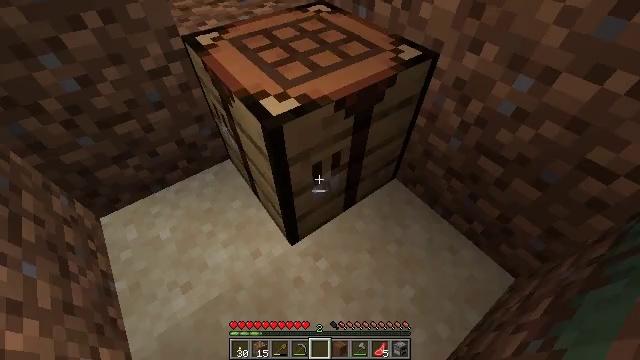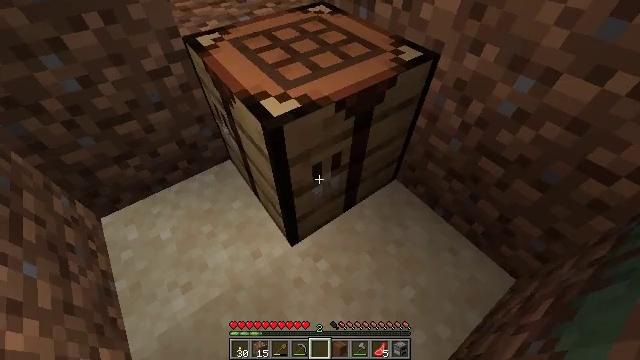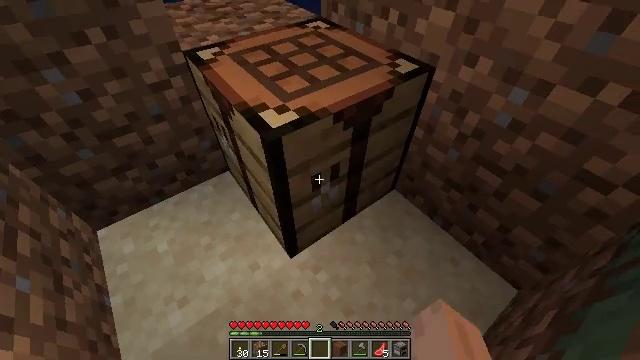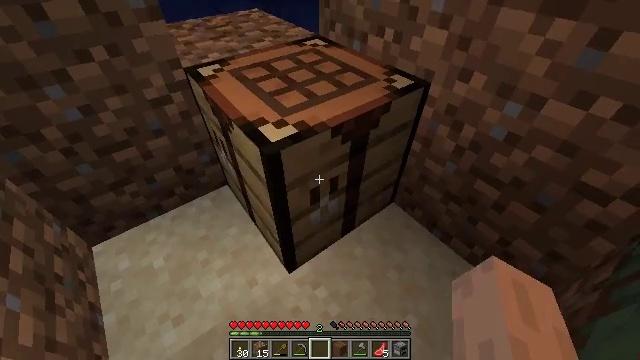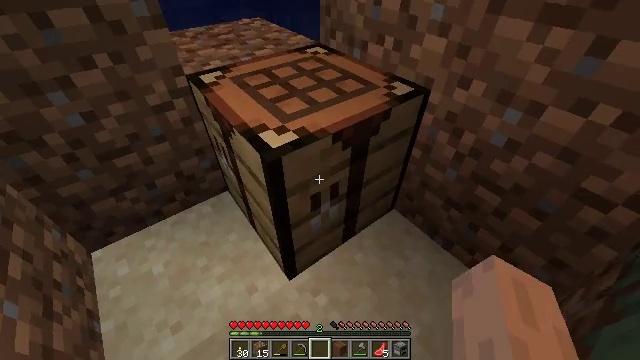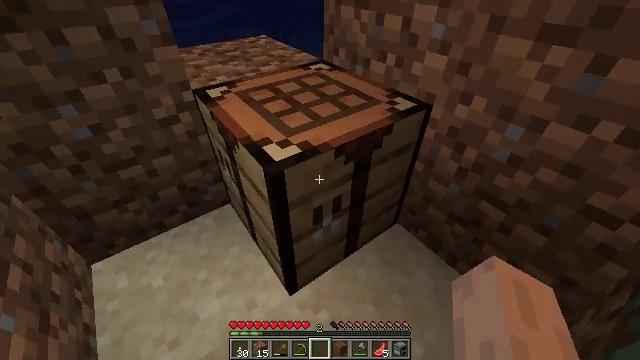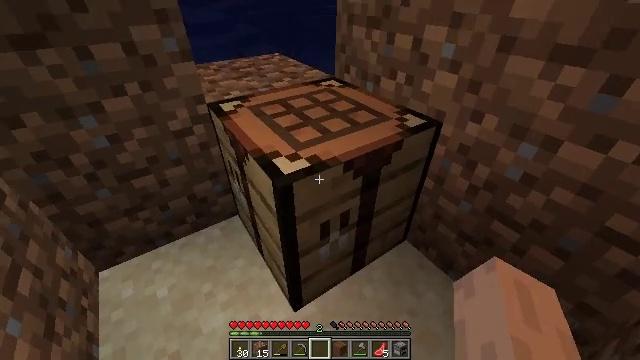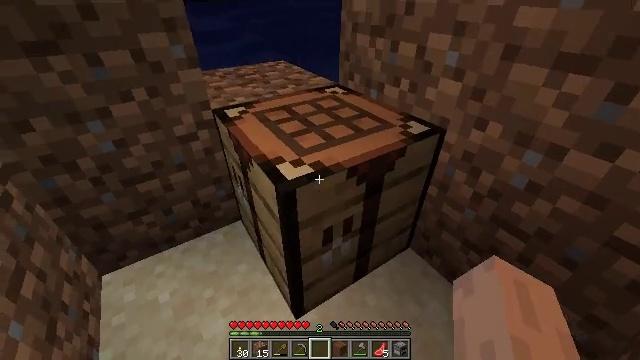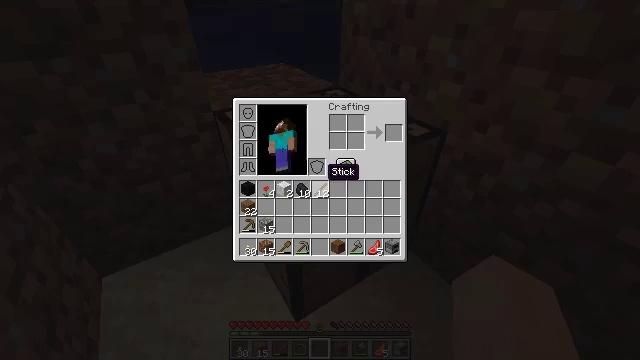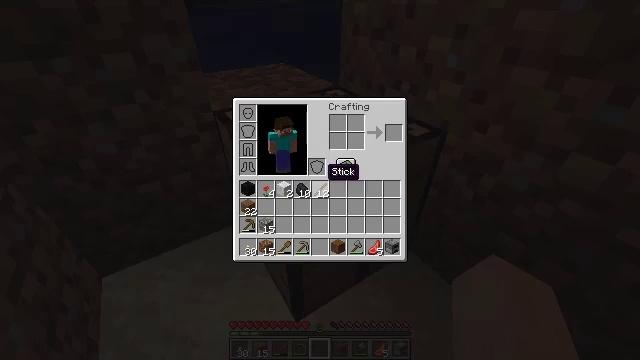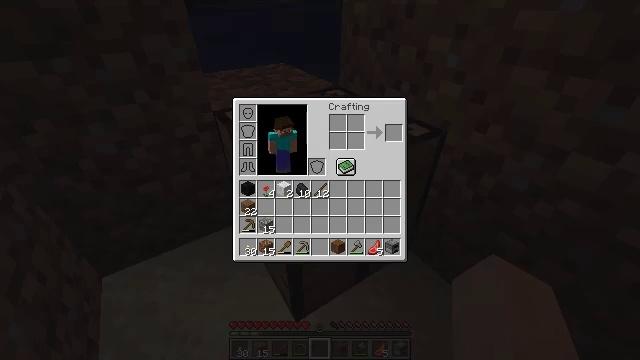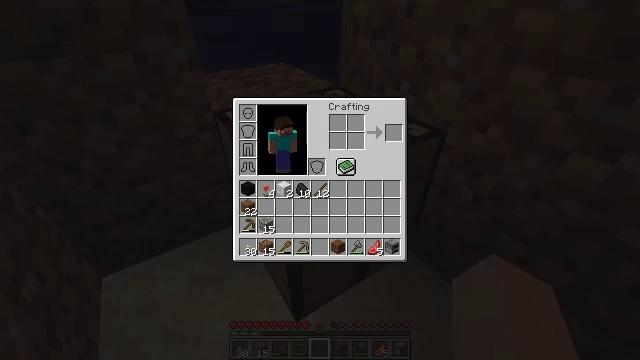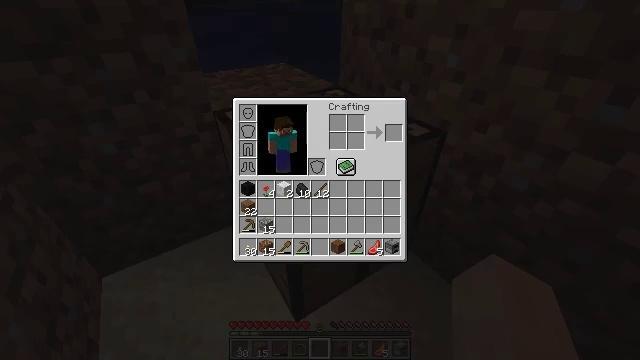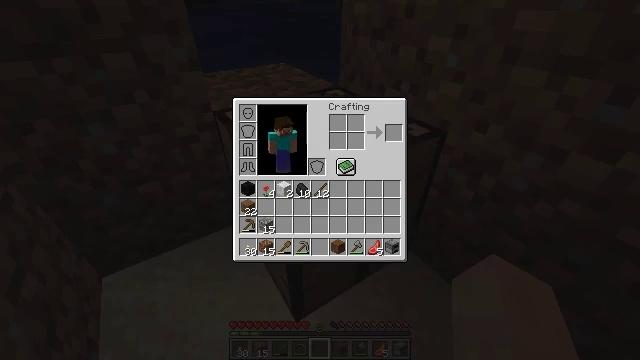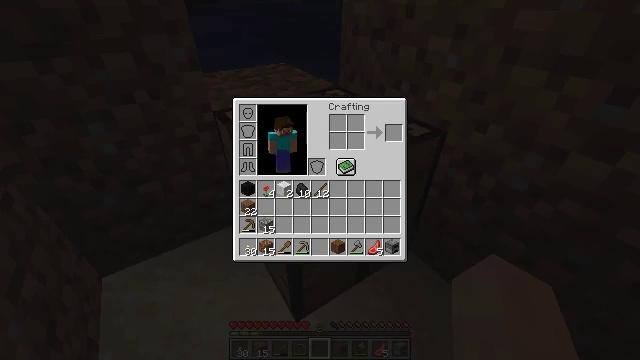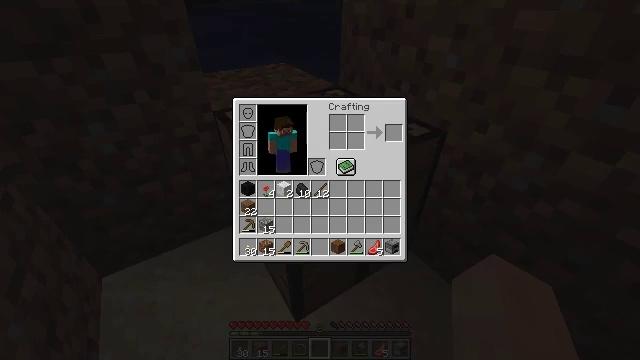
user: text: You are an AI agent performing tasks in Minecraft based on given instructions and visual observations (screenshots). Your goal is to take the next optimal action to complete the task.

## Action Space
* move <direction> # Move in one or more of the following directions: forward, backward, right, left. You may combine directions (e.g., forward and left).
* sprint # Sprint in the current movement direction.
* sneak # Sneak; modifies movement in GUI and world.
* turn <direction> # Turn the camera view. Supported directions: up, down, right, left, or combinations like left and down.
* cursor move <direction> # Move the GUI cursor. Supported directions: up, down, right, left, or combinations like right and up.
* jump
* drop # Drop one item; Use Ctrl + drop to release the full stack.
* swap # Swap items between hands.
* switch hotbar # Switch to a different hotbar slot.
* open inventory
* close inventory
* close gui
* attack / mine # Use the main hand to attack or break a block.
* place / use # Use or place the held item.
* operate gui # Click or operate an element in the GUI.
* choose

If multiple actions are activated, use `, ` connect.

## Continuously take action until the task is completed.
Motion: motion action
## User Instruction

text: Create spruce slabs using the crafting table.
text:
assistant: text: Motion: no_op
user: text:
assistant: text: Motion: turn up
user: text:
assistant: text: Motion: turn up
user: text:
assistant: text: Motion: turn up
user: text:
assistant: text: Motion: turn up
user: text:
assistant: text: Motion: turn left and up
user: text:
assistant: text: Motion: turn up
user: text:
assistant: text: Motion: open inventory
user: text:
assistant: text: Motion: open inventory
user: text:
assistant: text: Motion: no_op
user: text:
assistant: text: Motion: no_op
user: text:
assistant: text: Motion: no_op
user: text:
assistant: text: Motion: no_op
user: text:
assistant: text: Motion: choose
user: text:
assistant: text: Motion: choose
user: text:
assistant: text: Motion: no_op
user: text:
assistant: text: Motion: no_op
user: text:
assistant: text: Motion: no_op
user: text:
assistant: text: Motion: no_op
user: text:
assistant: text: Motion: no_op
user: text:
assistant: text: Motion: no_op
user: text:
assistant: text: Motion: no_op
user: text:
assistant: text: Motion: no_op
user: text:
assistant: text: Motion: no_op
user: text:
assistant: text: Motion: no_op
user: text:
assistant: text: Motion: no_op
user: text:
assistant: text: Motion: no_op
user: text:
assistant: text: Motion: no_op
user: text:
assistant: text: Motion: close inventory
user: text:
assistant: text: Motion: close inventory